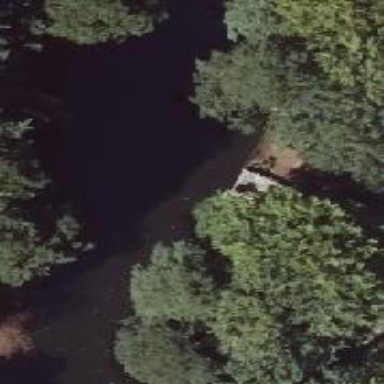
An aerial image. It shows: Historic bridge.